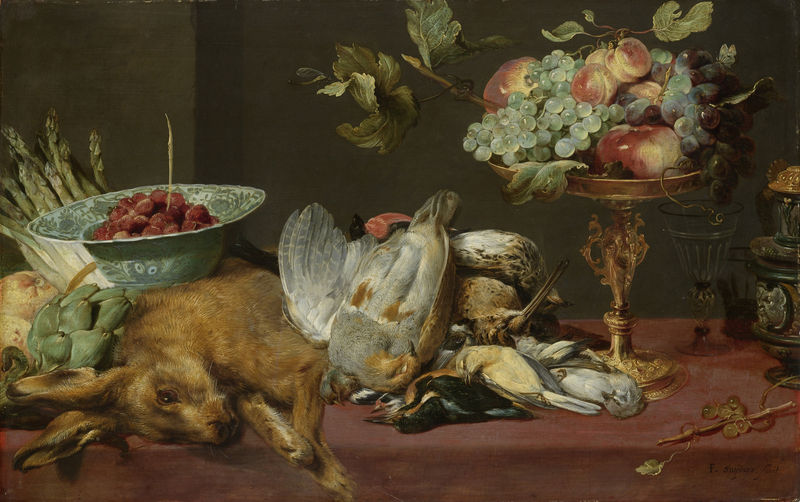
Titel: Stilleven met klein dood wild en vruchten
Künstler: Frans Snijders
Standort: Amsterdam
Institution: Rijksmuseum
Schlagwörter: nature morte, animaux, lapin, raisin, abricot, artichaut, canrd, coupe rouge, clair obscure